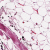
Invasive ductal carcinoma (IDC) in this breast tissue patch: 0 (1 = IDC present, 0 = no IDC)